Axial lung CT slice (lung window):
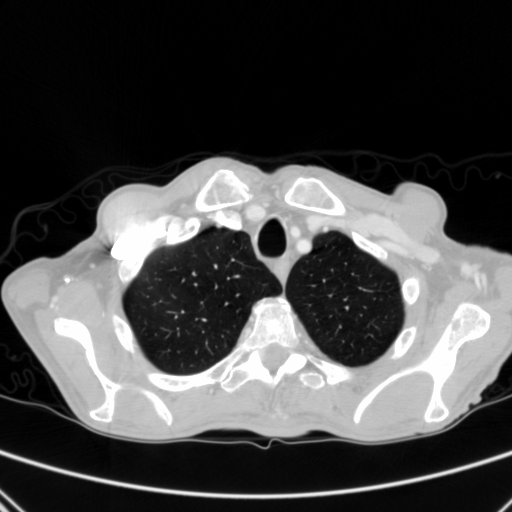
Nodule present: no